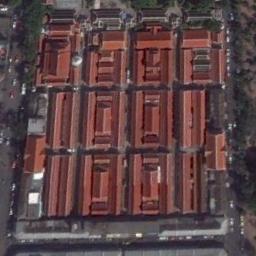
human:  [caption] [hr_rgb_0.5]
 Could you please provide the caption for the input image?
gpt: There are some trees near the palace .

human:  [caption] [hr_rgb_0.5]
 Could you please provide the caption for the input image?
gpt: The orange palace with some palaces is surrounded by roads .

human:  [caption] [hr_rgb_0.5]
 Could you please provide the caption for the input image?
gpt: The palace is surrounded by bare land .

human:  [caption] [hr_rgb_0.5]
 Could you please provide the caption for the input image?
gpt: The palace is next to some trees .

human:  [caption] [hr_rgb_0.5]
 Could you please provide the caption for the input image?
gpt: There are some red buildings in the palace .